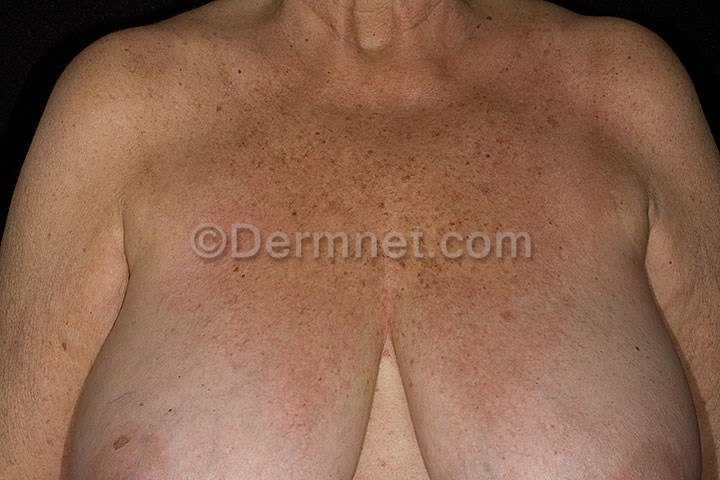
Disease: Exanthems and Drug Eruptions